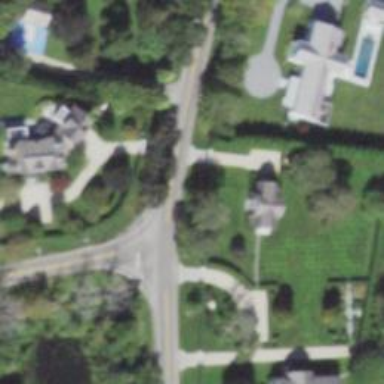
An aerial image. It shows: Road with stop sign.